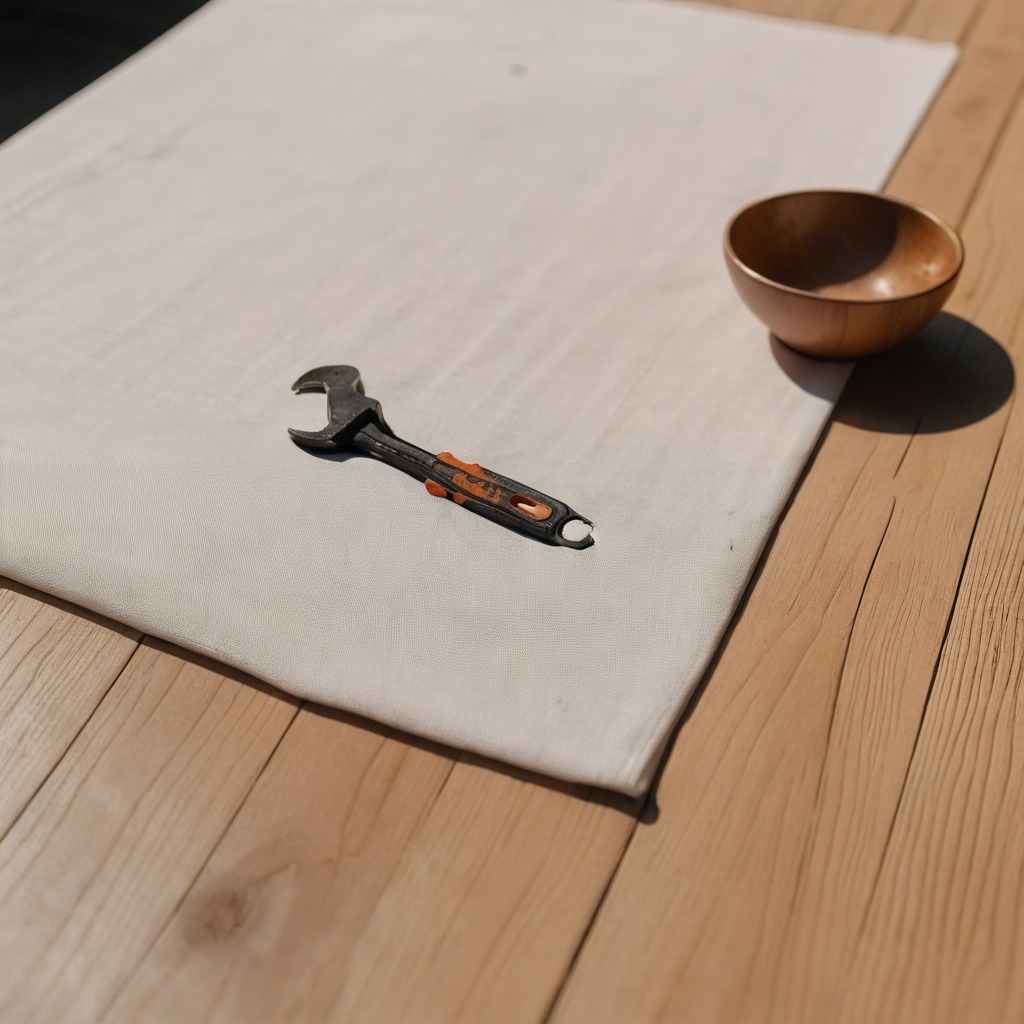
An wrench lies on a wooden table in an outdoor workshop during daytime bright natural light soft shadows worn but beneath the cloth.